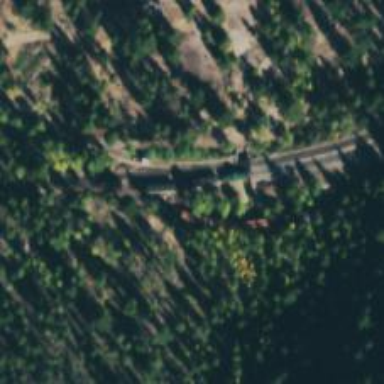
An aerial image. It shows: Preserved historic railway bridge for trains.